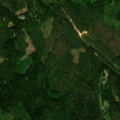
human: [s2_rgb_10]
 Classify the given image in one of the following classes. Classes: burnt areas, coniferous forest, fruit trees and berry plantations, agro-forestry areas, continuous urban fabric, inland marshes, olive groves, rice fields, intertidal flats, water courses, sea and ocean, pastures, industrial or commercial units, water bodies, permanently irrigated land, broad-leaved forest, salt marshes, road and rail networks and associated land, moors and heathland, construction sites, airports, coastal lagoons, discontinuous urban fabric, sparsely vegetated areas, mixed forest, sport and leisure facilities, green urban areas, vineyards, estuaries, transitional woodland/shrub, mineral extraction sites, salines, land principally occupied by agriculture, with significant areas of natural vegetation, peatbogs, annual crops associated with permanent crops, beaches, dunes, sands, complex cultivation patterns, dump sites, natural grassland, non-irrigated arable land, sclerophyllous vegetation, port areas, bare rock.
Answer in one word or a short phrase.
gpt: coniferous forest, mixed forest, transitional woodland/shrub